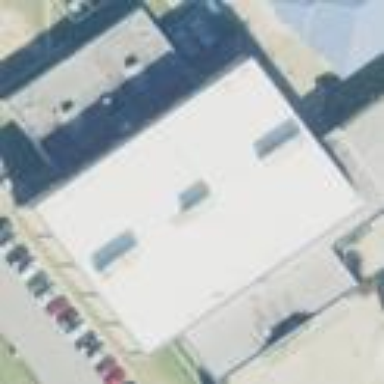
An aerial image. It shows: School building.